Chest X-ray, AP view. Patient: 32 years old, sex F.
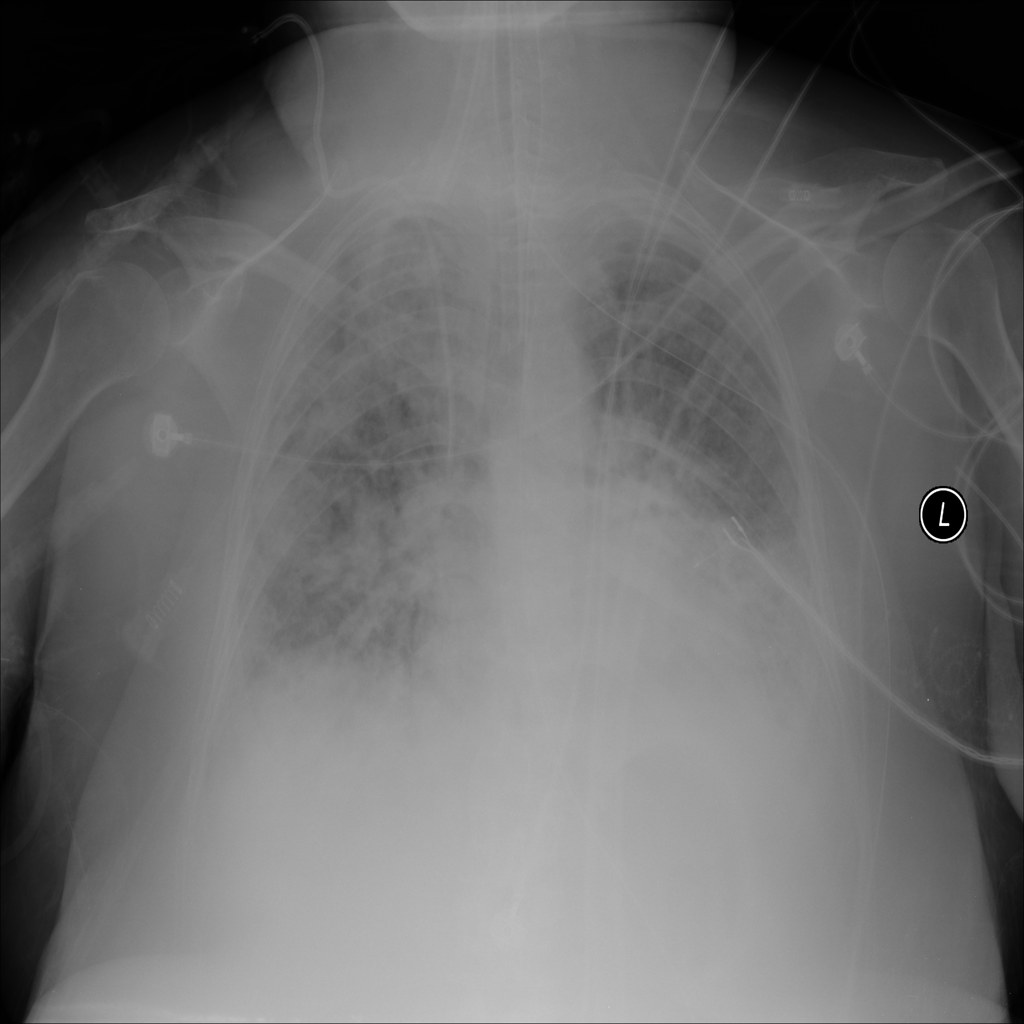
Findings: No Finding